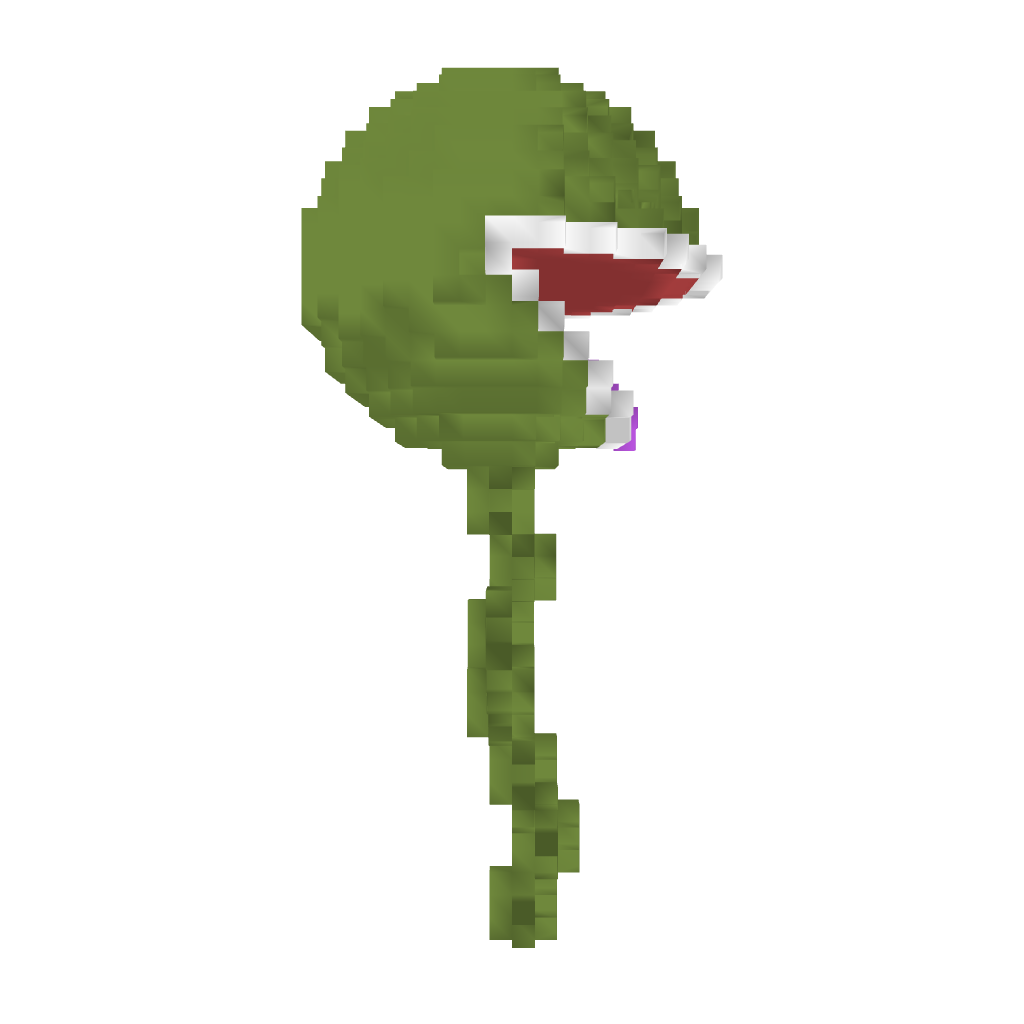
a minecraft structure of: Hungry Plant bad low quality